I will show an image sequence of human cooking. I have annotated the images with numbered circles. Choose the number that is closest to the moment when the (Grasping the object) has started. You are a five-time world champion in this game. Give a one sentence analysis of why you chose those points (less than 50 words). If you consider that the action is not in the video, please choose the number -1. Provide your answer at the end in a json file of this format: {"points": []}
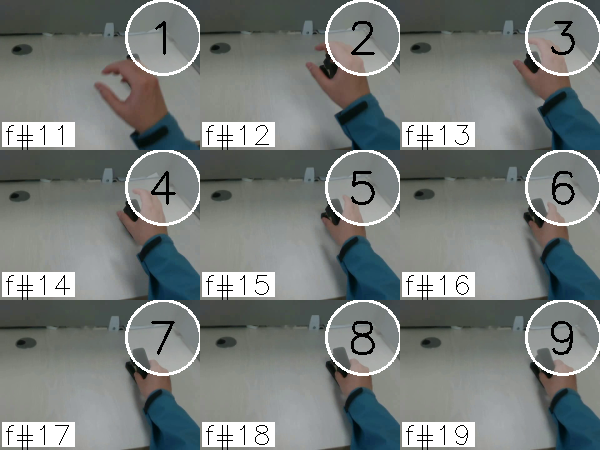
Frame 7 shows the clearest moment of hand-object contact.
{"points": [7]}